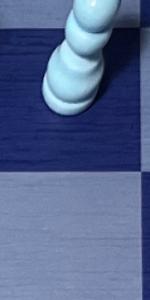
Label: Empty